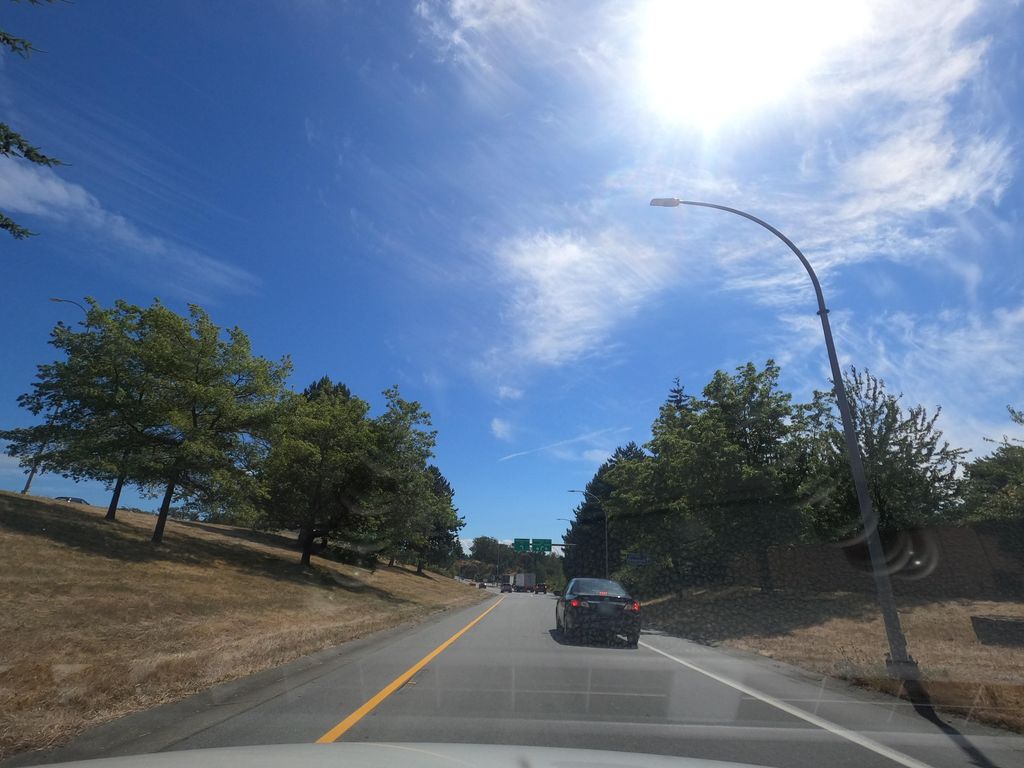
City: victoria